Question: So, I've got a remotely retrieved text document that I want to split by . For example, the popular hymn .
'''
All Things Bright And Beautiful
Cecil F. Alexander
All things bright and beautiful,
All creatures great and small,
All things wise and wonderful,
The Lord God made them all.
Each little flower that opens,
Each little bird that sings,
He made their glowing colours,
He made their tiny wings.
The purple-headed mountain,
The river running by,
The sunset and the morning,
That brightens up the sky;
The cold wind in the winter,
The pleasant summer sun,
The ripe fruits in the garden,
He made them every one;
The tall trees in the greenwood,
The meadows for our play,
The rushes by the water,
To gather every day;
He gave us eyes to see them,
And lips that we might tell
How great is God Almighty,
Who has made all things well.
'''
Taking a look in TextMate with invisibles on shows me two newline characters in between verses. So far so good. When I copy and paste this into everything works absolutely fine:
'''
ruby-1.8.7-p334 :034 > content.split "
"
=> ["All Things Bright And Beautiful
Cecil F. Alexander", "All things bright and beautiful,
All creatures great and small,
All things wise and wonderful,
The Lord God made them all. ", "Each little flower that opens,
Each little bird that sings,
He made their glowing colours,
He made their tiny wings.", "The purple-headed mountain,
The river running by,
The sunset and the morning,
That brightens up the sky;", "The cold wind in the winter,
The pleasant summer sun,
The ripe fruits in the garden,
He made them every one;", "The tall trees in the greenwood,
The meadows for our play,
The rushes by the water,
To gather every day;", "He gave us eyes to see them,
And lips that we might tell
How great is God Almighty,
Who has made all things well."]
ruby-1.8.7-p334 :035 >
'''
The problem comes the moment I go to JavaScript. In the console:

If I split by it works absolutely fine. I've tried using carriage returns, newlines, passing a regex through as the delimiter and nothing seems to be working. I just cannot demystify this behaviour.
Any help would be thoroughly appreciated.
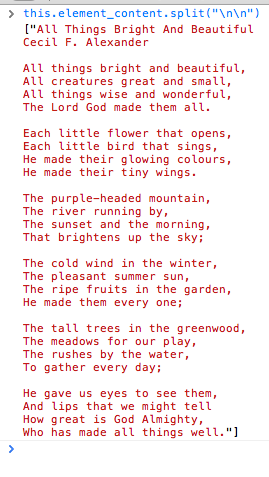
Answer: Javascript's split works the same as Ruby's. Most likely the '
's changed into something else because of how you imported the text to your script.
Do a 'this.element_content.split('')'
'''
var s = this.element_content;
var chars = [];
for(i=0; i<s.length; i++){ chars.push(s.charAt(i)); }
console.log(chars)
'''
to convert your string into an array of characters and check what is actually being used in the line breaks.